Question: I got multiple flexible checkbox which is all the checkbox records are from database. What I want to do is when I checked any checkbox, it's will show the textbox below of the checkbox.

The screenshot now show all textbox, by default all textbox must be hide up.
'''
<?php $no = 0; if(isset($skill_records)) : foreach($skill_records as $row) : $no++; ?>
<div class="checkbox">
<label>
<input type="checkbox" value="<?php echo $row->skillid; ?>" name="skillid[]" id="skillid<?php echo $no; ?>" <?php echo set_checkbox('skillid[]', $row->skillid); ?>>
<?php echo $row->skill; ?>
</label>
</div>
<div class="col-md-3" style="display:none;">
<input type="text" value="" name="score[]" class="score input-sm form-control" id="score<?php echo $no; ?>" placeholder="Score" >
</div>
<?php endforeach; ?>
<?php endif; ?>
'''
As you can see my textbox already set as 'display:none'
Any Idea how to do this is Jquery ?
Thanks
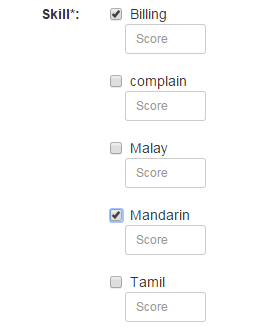
Answer: try
'''
$("input[type=checkbox]").change(function () {
$(this).closest("div").next().toggle(this.checked);
});
'''
<URL>